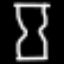
Label: hourglass